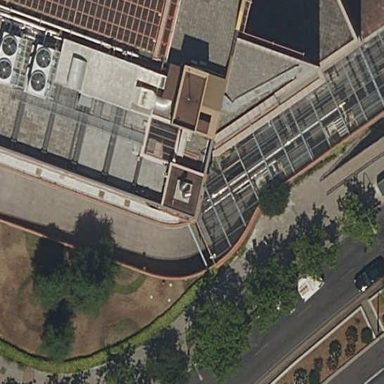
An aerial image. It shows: Part of building.